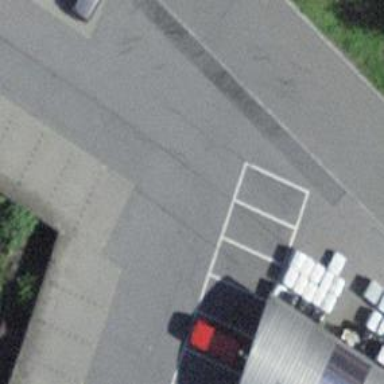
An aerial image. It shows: Road serving as parking aisle.